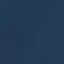
Land use / land cover class: SeaLake